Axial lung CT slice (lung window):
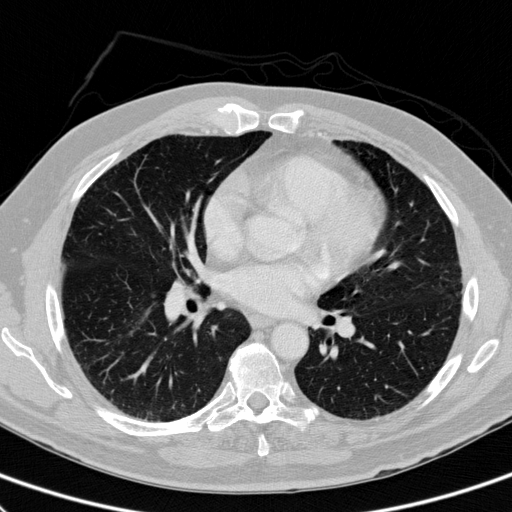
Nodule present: no